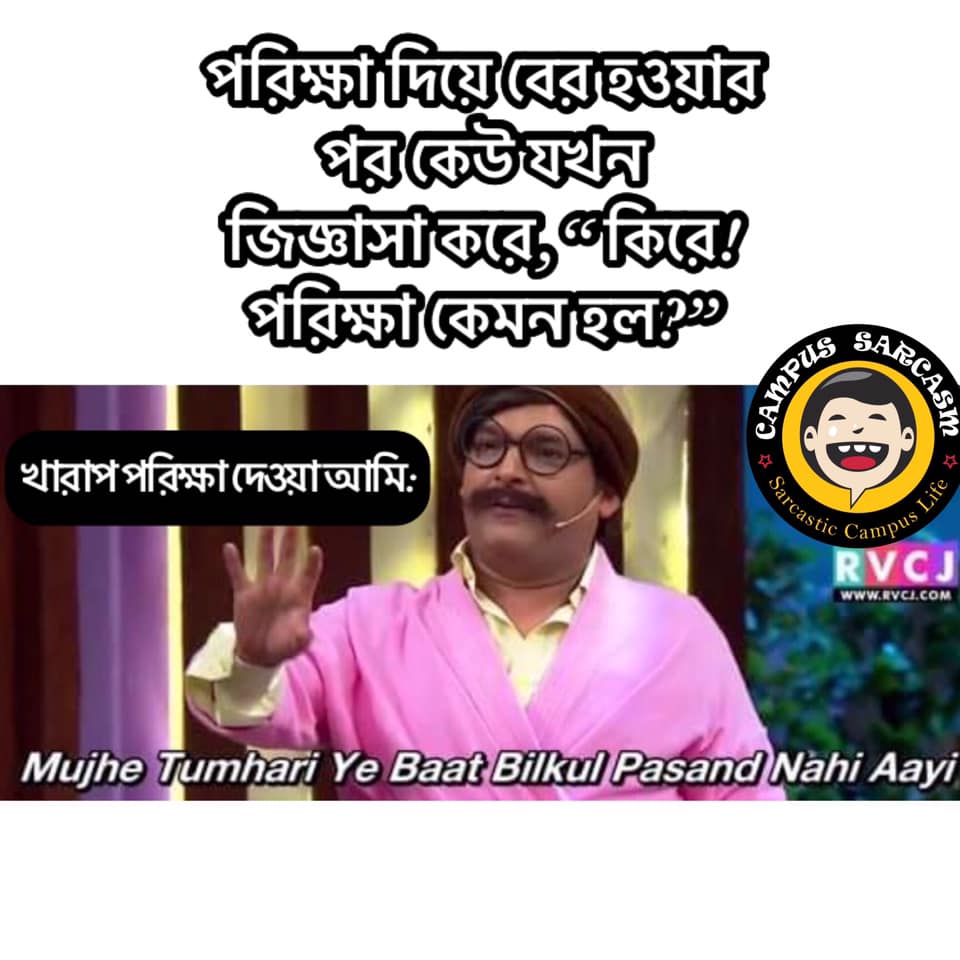
Caption: পরিক্ষা দিয়ে বের হওয়ার পর কেউ যখন জিজ্ঞাসা করে , " কিরে ! পরিক্ষা কেমন হল ? "      খারাপ পরিক্ষা দেওয়া আমি :    Mujhe Tumhari Ye Baat Bilkul Pasand Nahi Aayi
Label: non-hate